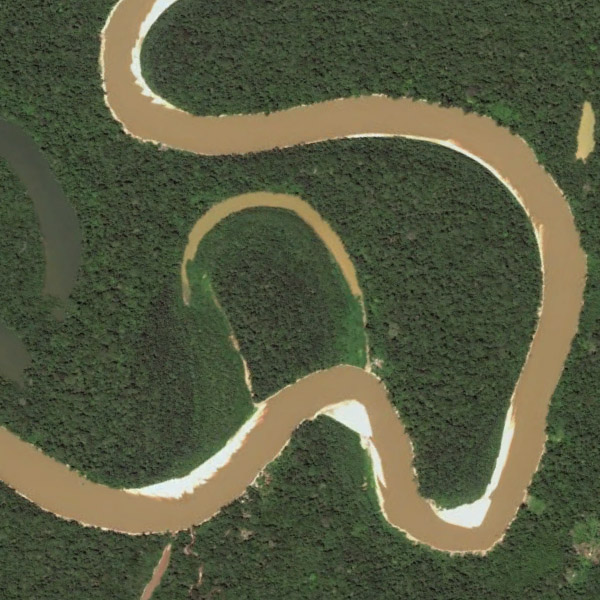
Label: River